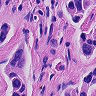
Metastatic tissue present: yes